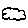
Label: cloud